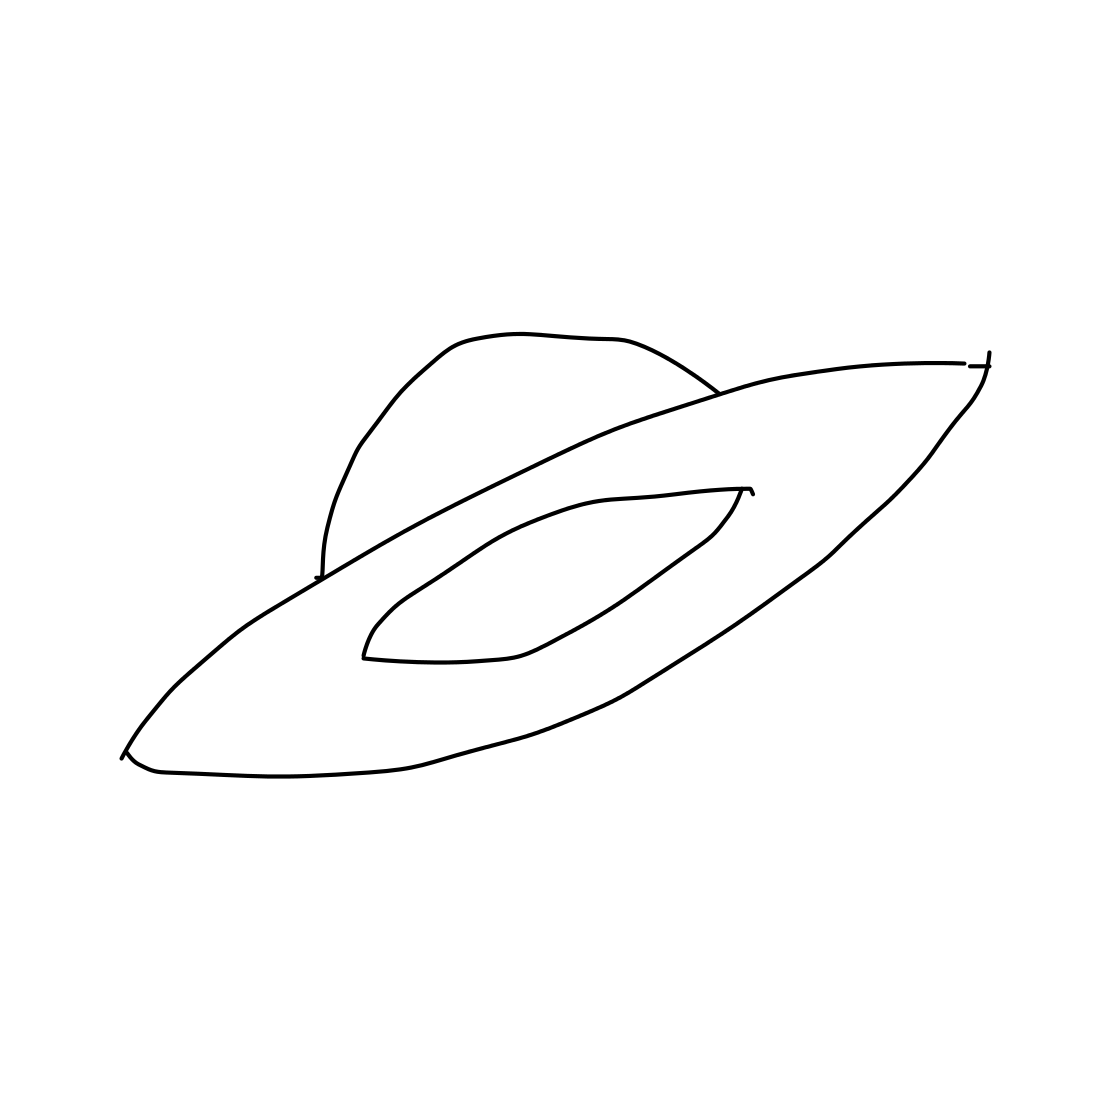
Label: flying saucer